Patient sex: M
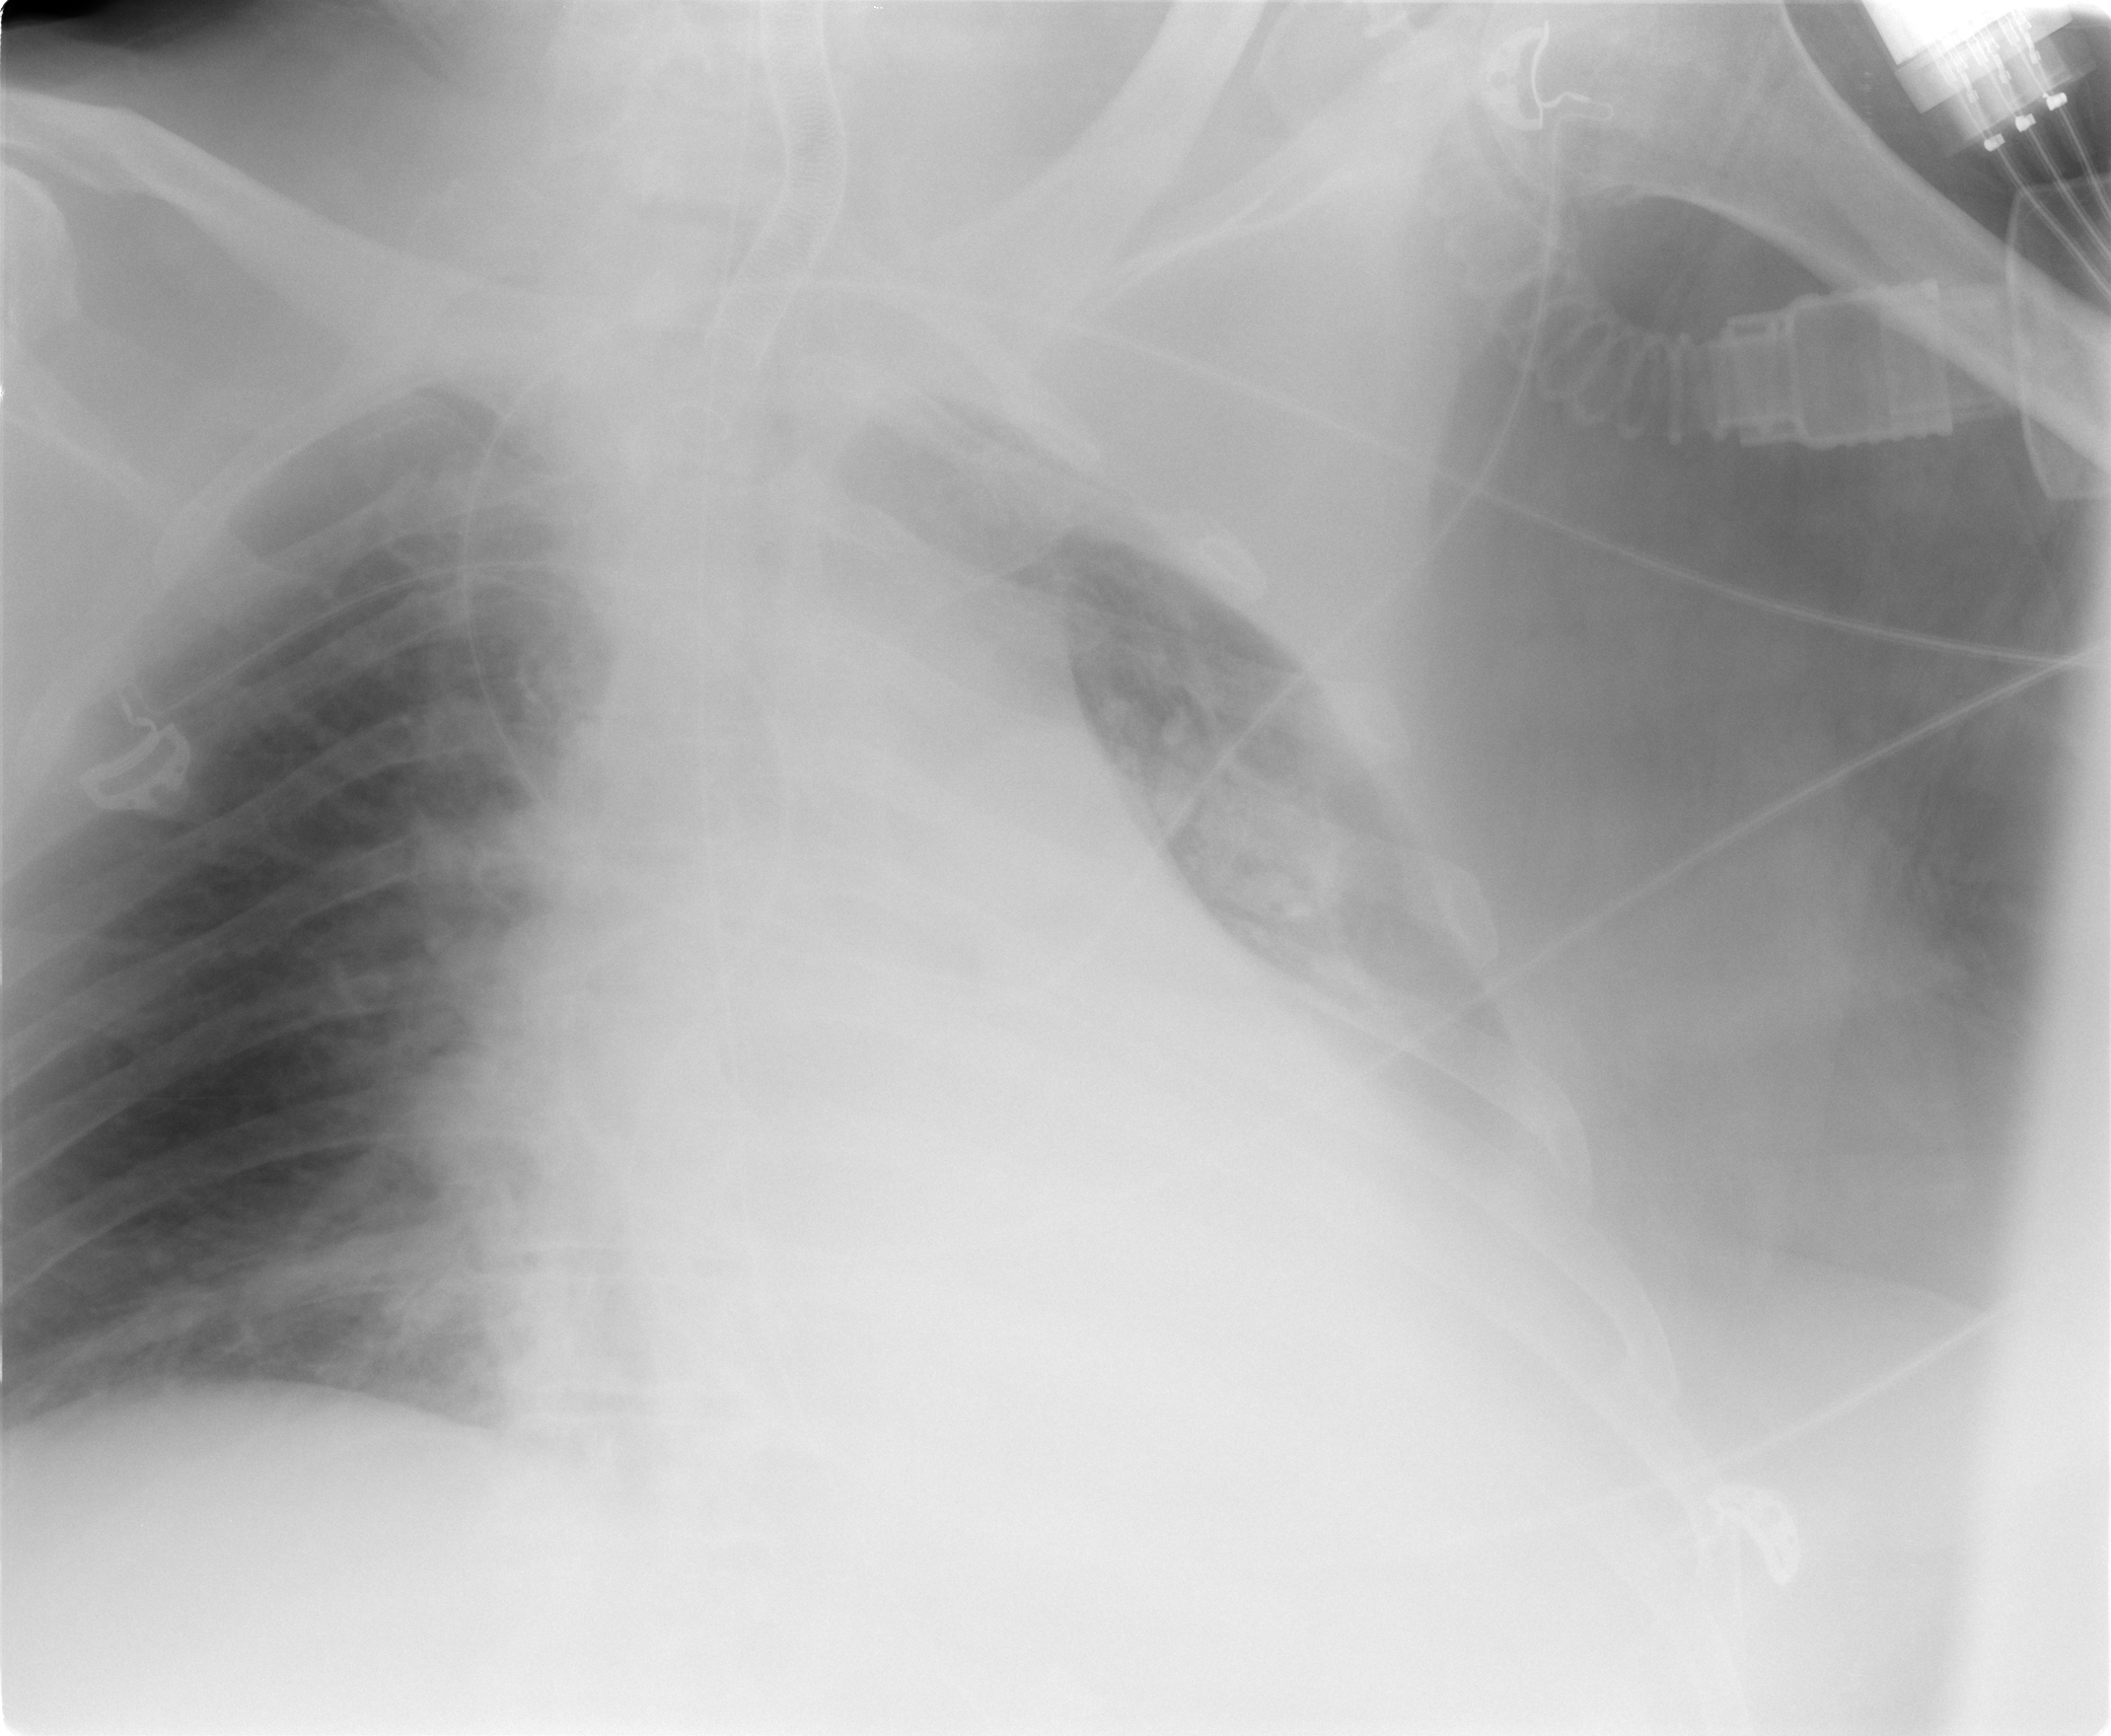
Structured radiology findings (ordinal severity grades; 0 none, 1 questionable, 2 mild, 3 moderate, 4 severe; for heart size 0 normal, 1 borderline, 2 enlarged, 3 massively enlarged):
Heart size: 2
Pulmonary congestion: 2
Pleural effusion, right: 0
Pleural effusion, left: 2
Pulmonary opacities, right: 0
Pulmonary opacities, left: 2
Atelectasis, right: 1
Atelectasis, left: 3